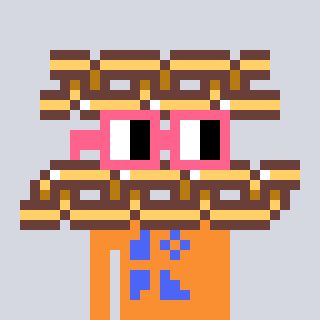
a pixel art character with square pink glasses, a chain-shaped head and a orange-colored body on a cool background